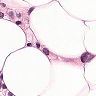
Metastatic tissue present: yes